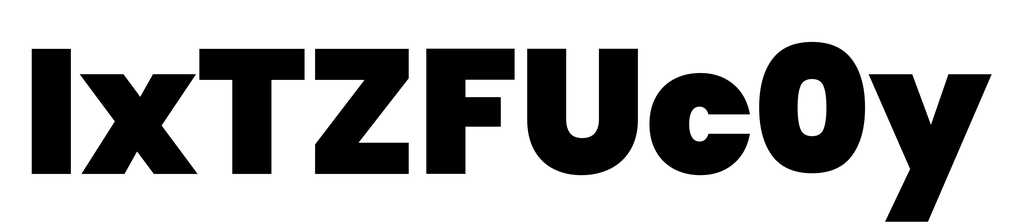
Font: Poppins-Black